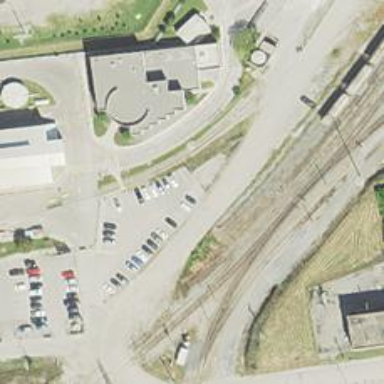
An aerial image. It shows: Railway stop.